Interaction volume radius: 5 \u00c5
Interaction volume height: 40 \u00c5
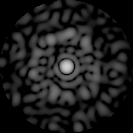
Disorder parameter: 0.8268